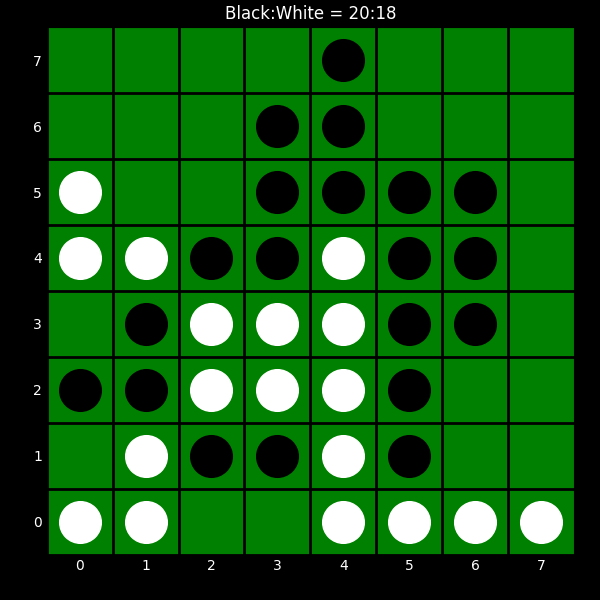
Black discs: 20
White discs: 18